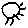
Label: sun